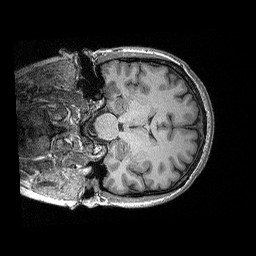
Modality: T1w
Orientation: coronal
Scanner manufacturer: siemens
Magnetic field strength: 3 T
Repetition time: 2.3 s
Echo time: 0.00298 s